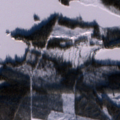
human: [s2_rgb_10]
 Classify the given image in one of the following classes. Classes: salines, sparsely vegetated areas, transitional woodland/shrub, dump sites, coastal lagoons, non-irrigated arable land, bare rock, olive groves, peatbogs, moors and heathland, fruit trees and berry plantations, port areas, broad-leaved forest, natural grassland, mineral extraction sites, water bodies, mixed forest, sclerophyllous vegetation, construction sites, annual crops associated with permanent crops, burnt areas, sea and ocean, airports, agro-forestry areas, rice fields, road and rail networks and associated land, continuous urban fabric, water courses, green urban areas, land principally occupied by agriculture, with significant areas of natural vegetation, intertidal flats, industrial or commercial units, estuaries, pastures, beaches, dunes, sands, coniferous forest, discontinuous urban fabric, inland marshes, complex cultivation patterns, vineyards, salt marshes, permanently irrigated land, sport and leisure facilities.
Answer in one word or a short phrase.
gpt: coniferous forest, mixed forest, transitional woodland/shrub, peatbogs, water bodies